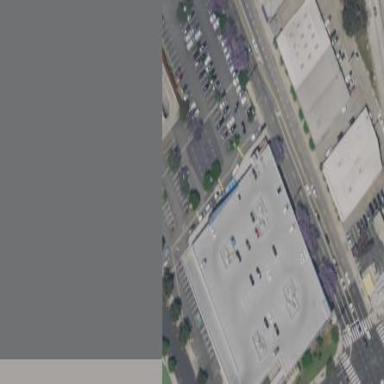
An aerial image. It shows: Commercial building.